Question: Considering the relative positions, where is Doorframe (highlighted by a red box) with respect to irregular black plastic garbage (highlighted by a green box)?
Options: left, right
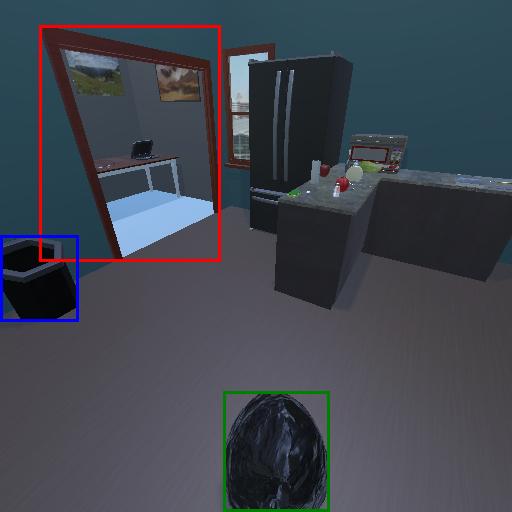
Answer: left